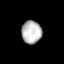
Tissue: prostate
Cell type: Epithelial cells
Senescence score: 0.3025
Nuclear area (px): 448
Mean DAPI intensity: 186.219